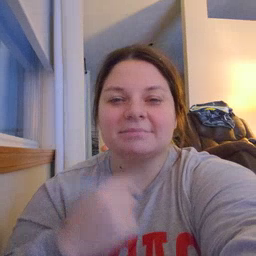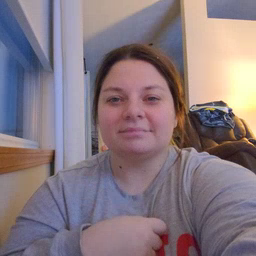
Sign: chin